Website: crate-barrel
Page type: stored-credit-cards
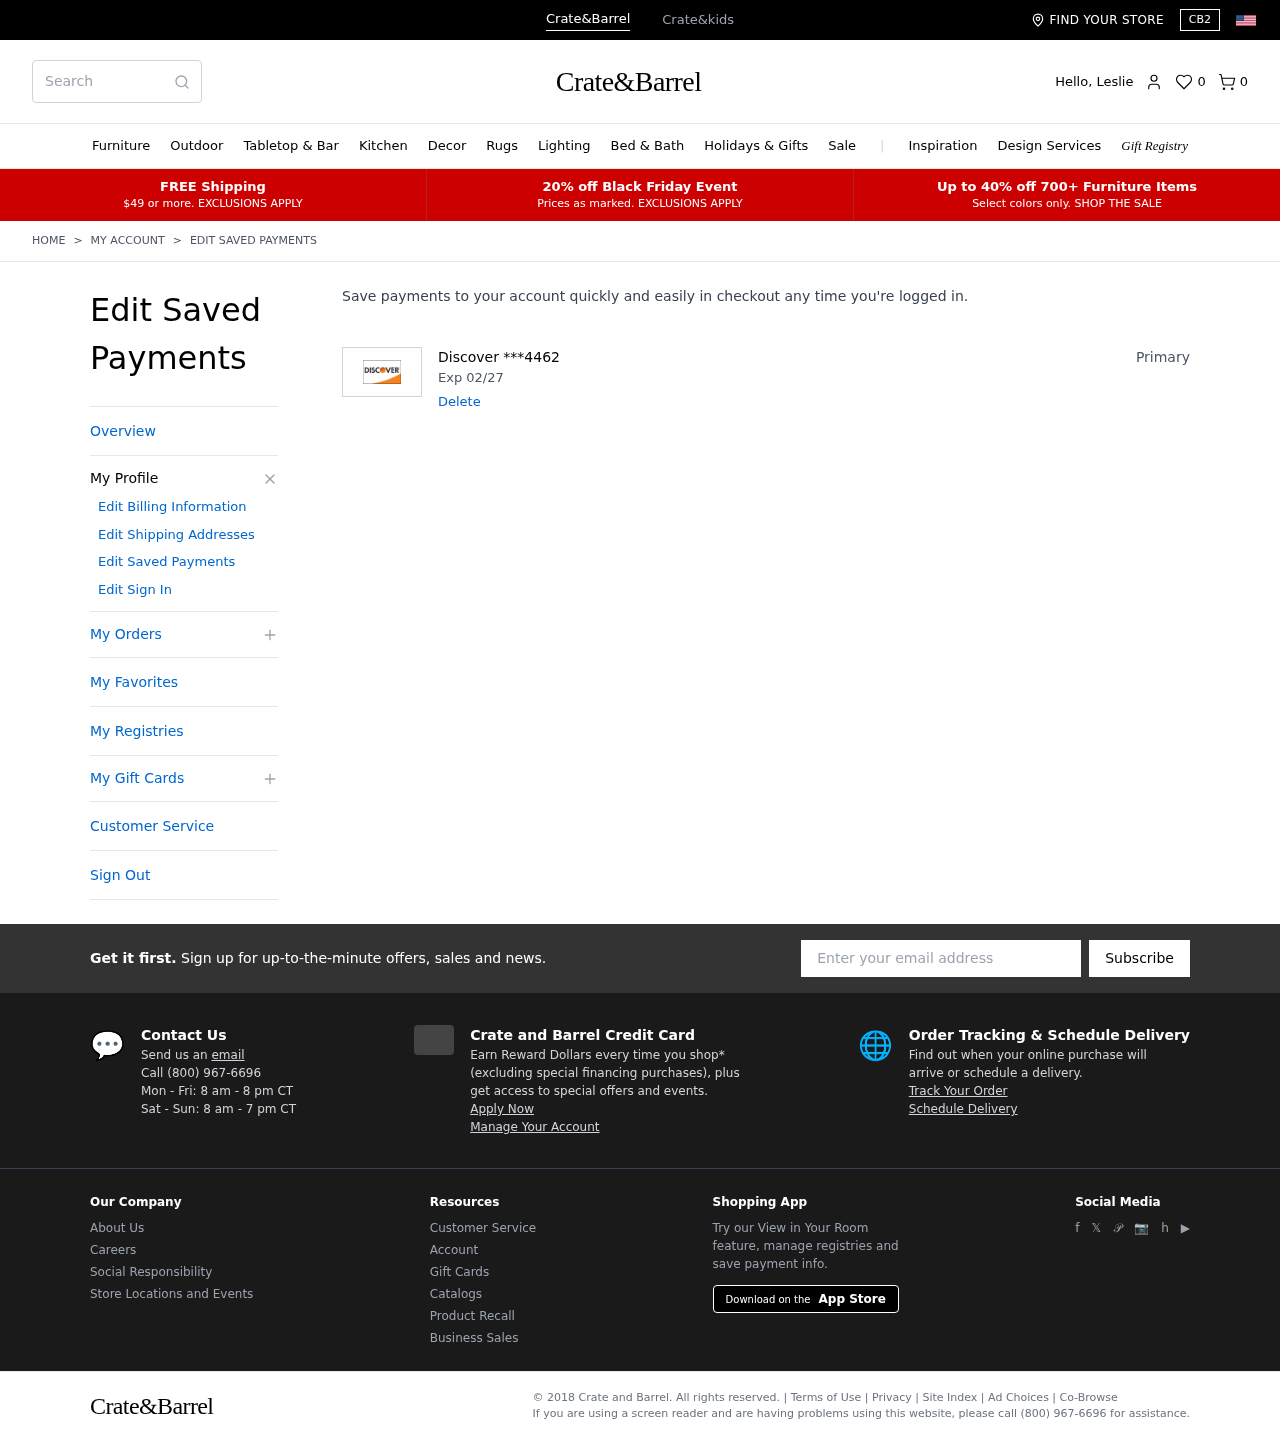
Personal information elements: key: PII_CARD_EXPIRY
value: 02/27
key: PII_CARD_LAST4
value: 4462
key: PII_CARD_TYPE
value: Discover
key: PII_FIRSTNAME
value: Leslie
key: PII_EMAIL
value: leslie_wyatt@yahoo.com
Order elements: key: ORDER_NUM_ITEMS
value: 0
Search elements: key: HEADER_SEARCH
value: Search
Other elements: key: FAVORITES_COUNT
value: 0